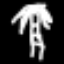
Label: palm tree